Question: I have a 'plist' with 'Array' title and 'item0','item1','item2' is dictionary to store title and password of my app.now i want to check for signin process

now i Want to check for pass and items should be matched when i press submit button to login.i Tried the below code but xcode crashes
'''
-(void)authenticateCredentials
{
NSMutableArray *plistArray = [NSMutableArray arrayWithArray:[self readFromPlist]];
for (int i = 0; i< [plistArray count]; i++)
{
if ([[[plistArray objectAtIndex:i]objectForKey:@"pass"]isEqualToString:emailTextFeild.text] && [[[plistArray objectAtIndex:i]objectForKey:@"title"]isEqualToString:passwordTextFeild.text])
{
NSLog(@"Correct credentials");
return;
}
NSLog(@"INCorrect credentials");
}
}
'''
and
'''
-(NSArray*)readFromPlist
{
NSArray *documentPaths = NSSearchPathForDirectoriesInDomains(NSDocumentDirectory,
NSUserDomainMask, YES);
NSString *documentsDirectory = [documentPaths objectAtIndex:0];
NSString *documentPlistPath = [documentsDirectory stringByAppendingPathComponent:@"XYZ.plist"];
NSDictionary *dict = [NSDictionary dictionaryWithContentsOfFile:documentPlistPath];
NSArray *valueArray = [dict objectForKey:@"title"];
return valueArray;
}
'''
the xcode gets crashs ..please check in '-(void)authenticateCredentials' where i am incorrect?
Crash when I select the 'submit' button,Its wont give any output correct or incorrect in nslog and 'Xcode' crash then , with errorr
'''
2012-12-14 12:10:45.142 NavTutorial[1661:f803] emailEntry: hi@gmail.com.com
2012-12-14 12:10:45.145 NavTutorial[1661:f803] passwordEntry: hellohello
2012-12-14 12:10:45.153 NavTutorial[1661:f803] -[__NSCFConstantString objectForKey:]: unrecognized selector sent to instance 0x1568cd8
2012-12-14 12:10:45.155 NavTutorial[1661:f803] *** Terminating app due to uncaught exception 'NSInvalidArgumentException', reason: '-[__NSCFConstantString objectForKey:]: unrecognized selector sent to instance 0x1568cd8'
*** First throw call stack:
(0x14d7052 0x11c2d0a 0x14d8ced 0x143df00 0x143dce2 0x3981 0x14d8ec9 0x3735c2 0x37355a 0x418b76 0x41903f 0x417e22 0x39893f 0x398c56 0x37f384 0x372aa9 0x1bcdfa9 0x14ab1c5 0x1410022 0x140e90a 0x140ddb4 0x140dccb 0x1bcc879 0x1bcc93e 0x370a9b 0x211d 0x2095 0x1)
terminate called throwing an exception
'''
two days ago this same code worked fine
if i put Breakpoint for 'IF' condition and later if fails just after if condition.
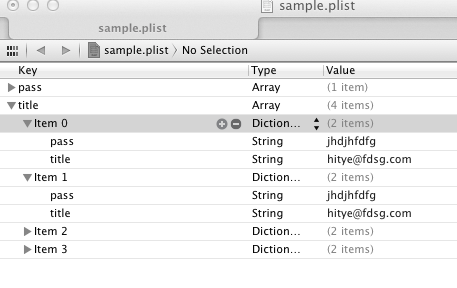
Answer: Modify your 'authenticateCredentials' as shown below and check if it is working. If it is showing an error message as 'Error! Not a dictionary', you need to check if your plist is having correct structure. Mostly your '[objDict objectForKey:@"pass"]' is returning a different data type.
'''
- (void)authenticateCredentials {
NSMutableArray *plistArray = [NSMutableArray arrayWithArray:[self readFromPlist]];
for (int i = 0; i< [plistArray count]; i++)
{
id object = [plistArray objectAtIndex:i];
if ([object isKindOfClass:[NSDictionary class]]) {
NSDictionary *objDict = (NSDictionary *)object;
if ([[objDict objectForKey:@"pass"] isEqualToString:emailTextFeild.text] && [[objDict objectForKey:@"title"] isEqualToString:passwordTextFeild.text])
{
NSLog(@"Correct credentials");
return;
}
NSLog(@"INCorrect credentials");
} else {
NSLog(@"Error! Not a dictionary");
}
}
}
'''